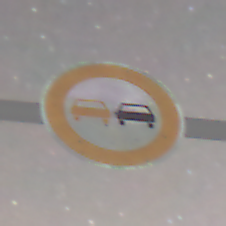
Verkehrszeichen: Ueberholverbot
Umgebung: Outdoor, Suburban
Tageszeit: Night
Wetter: Clear
Licht: Artificial
Jahreszeit: NotSpecified
Kontrast: MediumContrast